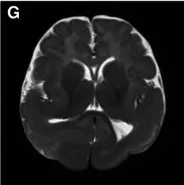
T2-weighted sagittal.
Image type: radiology (mri)